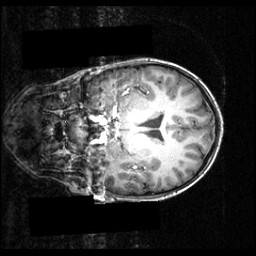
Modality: T1w
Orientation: coronal
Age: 12
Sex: male
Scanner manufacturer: siemens
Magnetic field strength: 3.951 T
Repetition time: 1.5 s
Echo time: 0.00335 s